RGB frame:
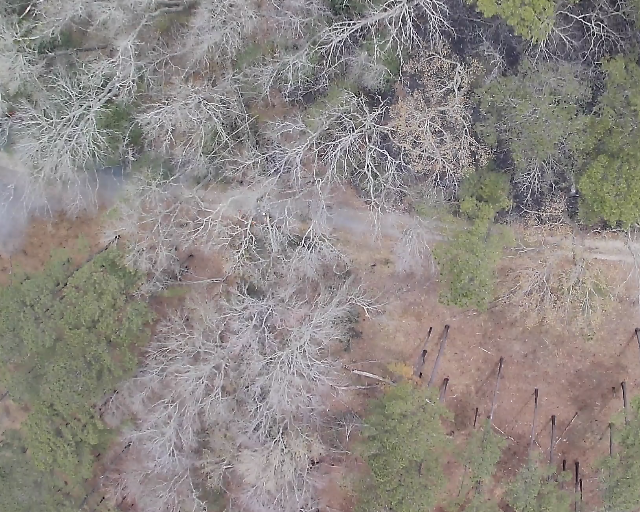
Thermal frame:
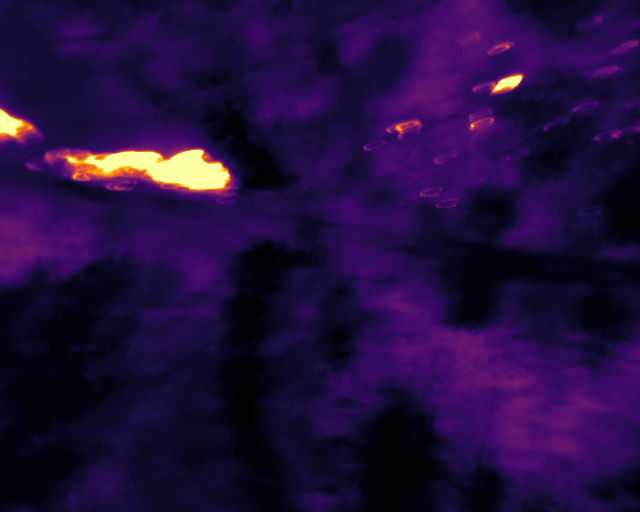
Captured: 2026-02-26 03:06:40
Pixels at or above 80 °C: 2511 (fraction of frame: 0.007663)